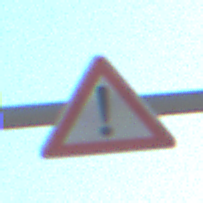
Verkehrszeichen: Gefahrenstelle
Umgebung: Outdoor, Suburban
Tageszeit: MorningAfternoon
Wetter: PartlyCloudy
Licht: Natural
Jahreszeit: NotSpecified
Kontrast: HighContrast